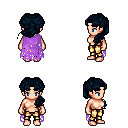
a pixel art fantasy rpg character, female body template, human, light skin, maroon tattered cape, gold greaves, raven princess hairstyle, four views (front, back, left, right), 2x2 character sprite sheet, small pixel art, hard edges, no anti-aliasing